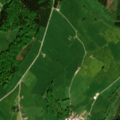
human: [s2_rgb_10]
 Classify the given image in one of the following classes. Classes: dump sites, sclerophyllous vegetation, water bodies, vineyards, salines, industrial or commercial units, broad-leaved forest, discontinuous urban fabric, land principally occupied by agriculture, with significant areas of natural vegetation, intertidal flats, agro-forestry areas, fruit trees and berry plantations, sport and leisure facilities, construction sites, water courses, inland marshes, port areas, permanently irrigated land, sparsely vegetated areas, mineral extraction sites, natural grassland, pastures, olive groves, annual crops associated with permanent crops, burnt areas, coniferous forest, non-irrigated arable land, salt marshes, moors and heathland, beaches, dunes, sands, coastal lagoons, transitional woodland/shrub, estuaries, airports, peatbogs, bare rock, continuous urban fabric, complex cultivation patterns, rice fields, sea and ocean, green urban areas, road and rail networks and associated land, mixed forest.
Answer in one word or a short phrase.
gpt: discontinuous urban fabric, pastures, coniferous forest, mixed forest